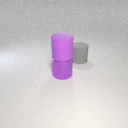
large gray rubber cylinder to the right of large purple metal cylinder